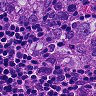
Metastatic tissue present: yes